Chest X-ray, AP view. Patient: 77 years old, sex M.
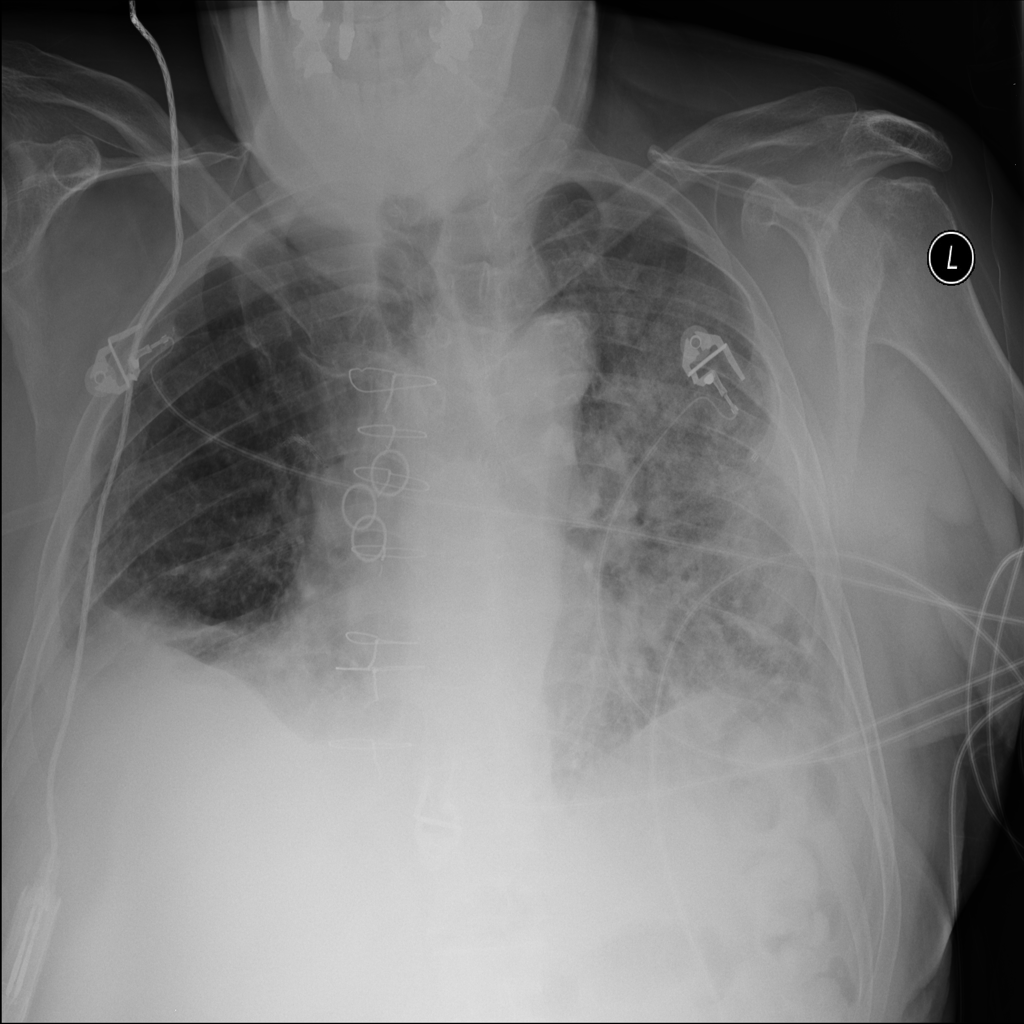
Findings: Atelectasis, Effusion, Infiltration